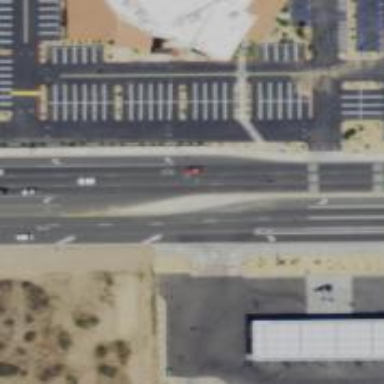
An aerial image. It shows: Secondary road with asphalt surface.